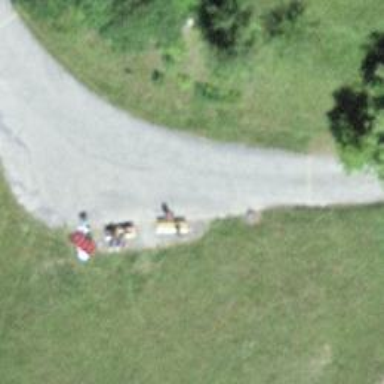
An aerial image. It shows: Bench.